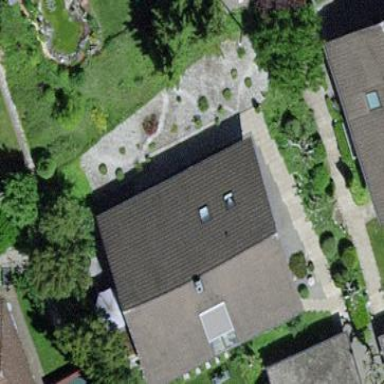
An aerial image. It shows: Detached building.